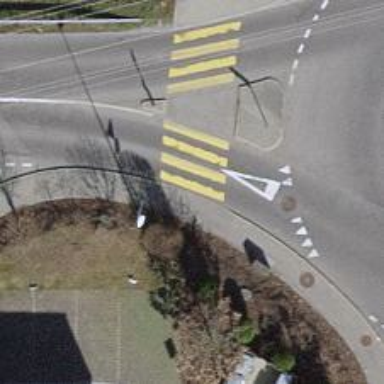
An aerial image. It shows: Kerb serving as barrier.